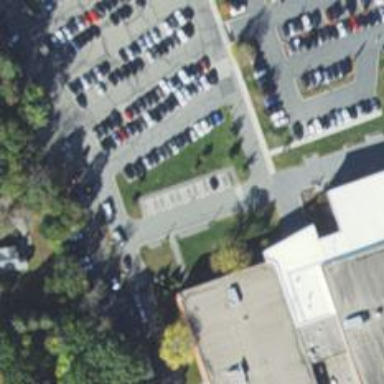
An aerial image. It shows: Parking space.